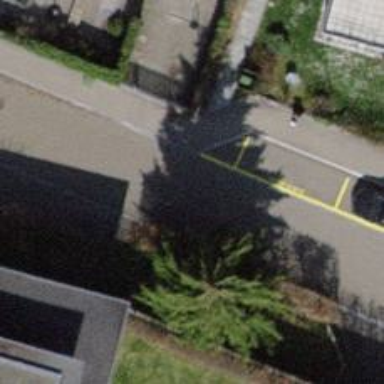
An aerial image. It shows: Footway surfaced with paving stones.